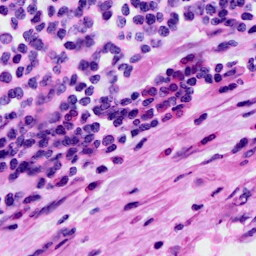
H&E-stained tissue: Cervix